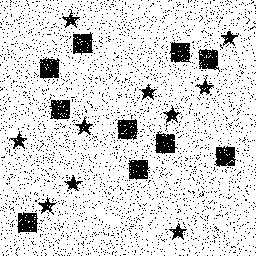
Squares: 10
Triangles: 0
Stars: 10
Total shapes: 20